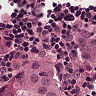
Metastatic tissue present: yes